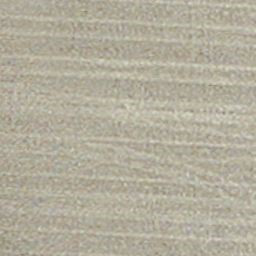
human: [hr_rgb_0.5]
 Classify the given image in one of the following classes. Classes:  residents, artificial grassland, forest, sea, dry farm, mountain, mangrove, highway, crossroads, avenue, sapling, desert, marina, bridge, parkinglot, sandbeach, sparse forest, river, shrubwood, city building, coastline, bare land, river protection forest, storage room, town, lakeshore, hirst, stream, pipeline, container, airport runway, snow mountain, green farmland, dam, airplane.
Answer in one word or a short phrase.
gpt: dry farm